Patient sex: M
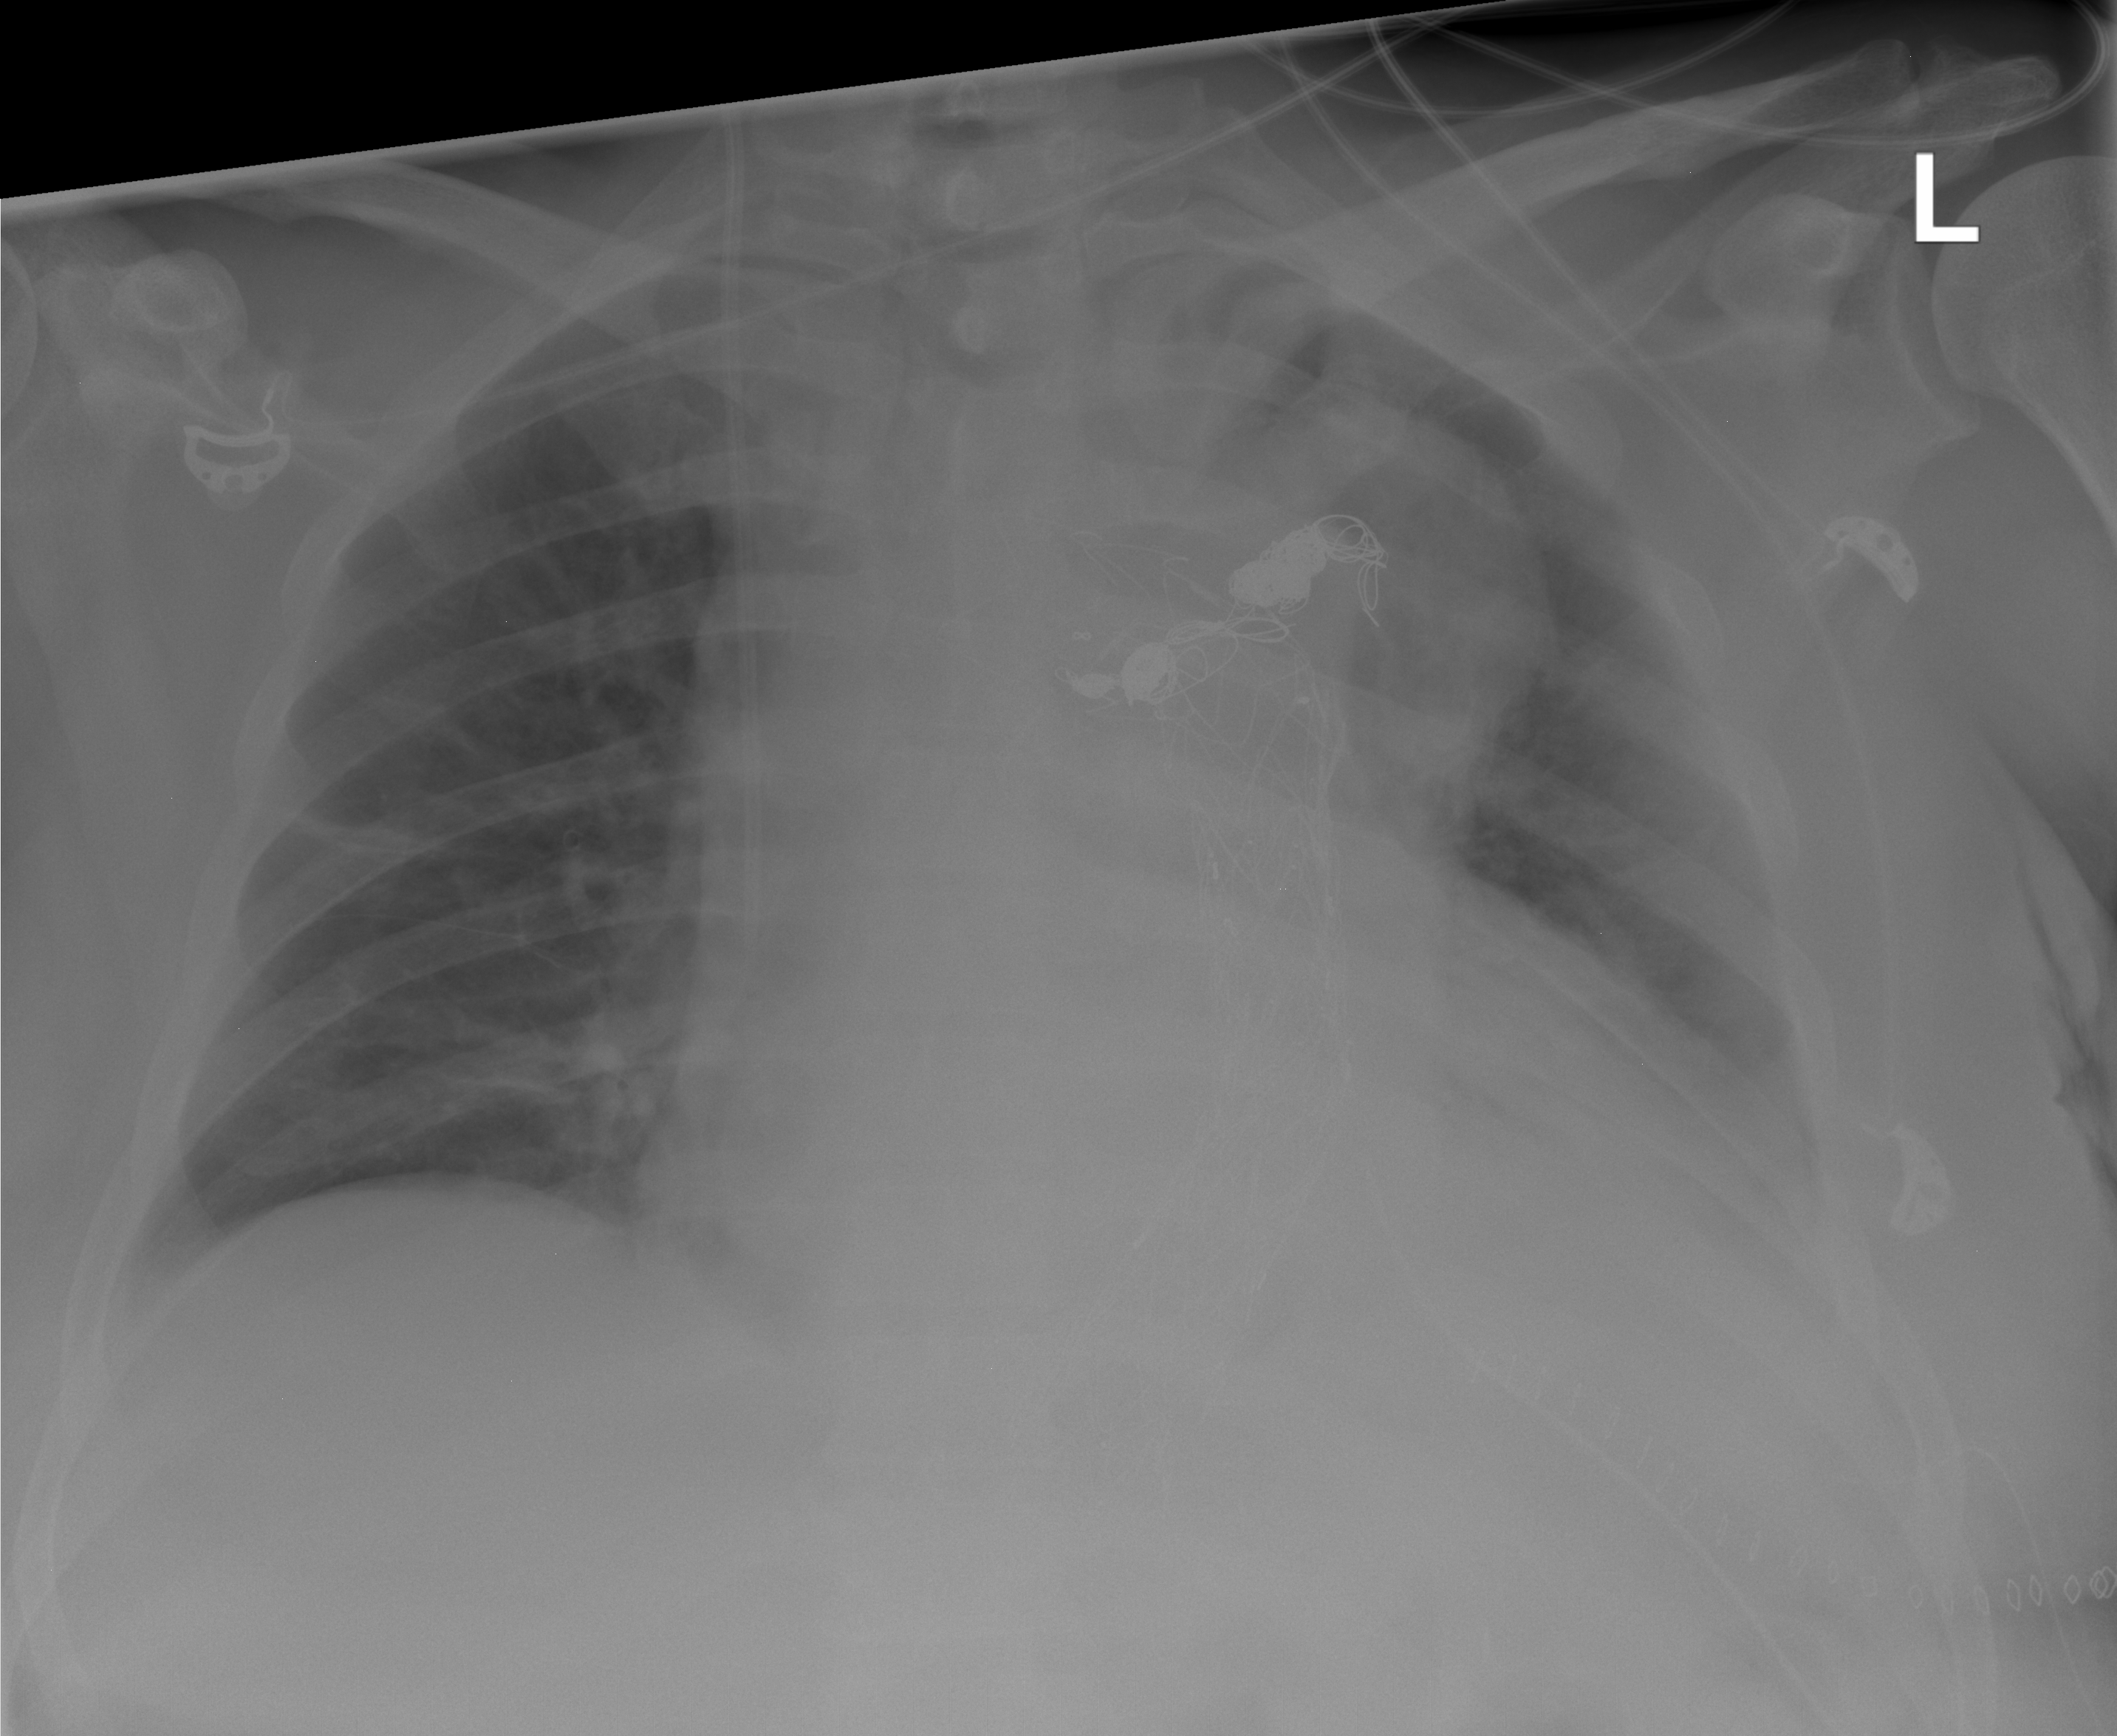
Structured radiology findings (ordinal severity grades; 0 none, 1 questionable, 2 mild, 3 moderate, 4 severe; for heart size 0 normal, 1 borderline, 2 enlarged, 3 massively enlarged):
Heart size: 2
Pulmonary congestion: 2
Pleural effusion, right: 0
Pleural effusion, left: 1
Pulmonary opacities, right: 0
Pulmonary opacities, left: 0
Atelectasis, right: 2
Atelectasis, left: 0